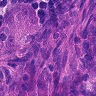
Metastatic tissue present: yes